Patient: sex M, age 85
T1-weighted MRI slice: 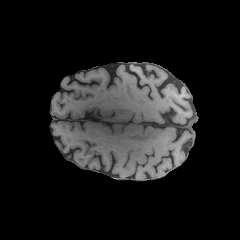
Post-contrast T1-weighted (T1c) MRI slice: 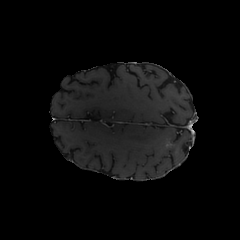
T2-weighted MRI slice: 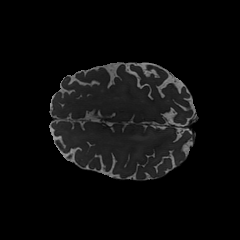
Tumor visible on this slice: yes
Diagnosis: Glioblastoma, IDH-wildtype
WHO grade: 4